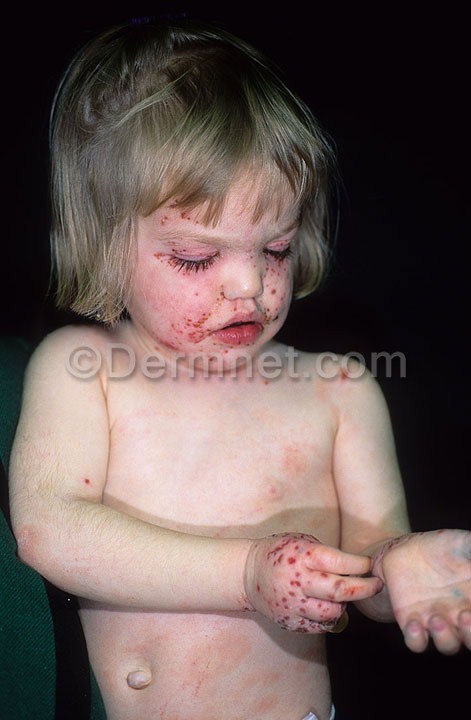
Disease: Warts Molluscum and other Viral Infections